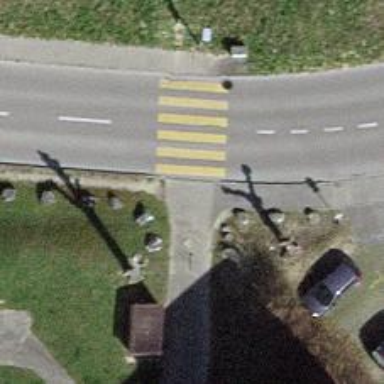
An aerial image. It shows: Sidewalk along the footway.